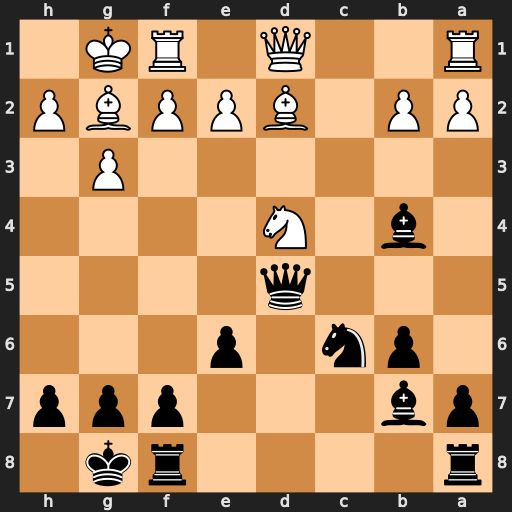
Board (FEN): r4rk1/pb3ppp/1pn1p3/3q4/1b1N4/6P1/PP1BPPBP/R2Q1RK1
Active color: b
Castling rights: -
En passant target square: -
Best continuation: Qxd4 Bxb4 Qxb4